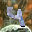
Label: 4